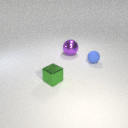
small blue rubber sphere in front of large purple metal sphere